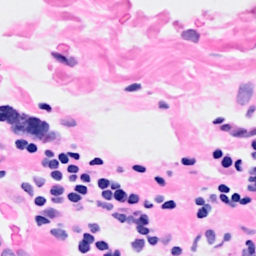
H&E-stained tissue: Breast